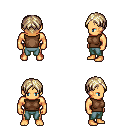
a pixel art fantasy rpg character, male body template, human, tanned skin, brown sleeveless shirt, teal pants, white blonde parted hairstyle, four views (front, back, left, right), 2x2 character sprite sheet, small pixel art, hard edges, no anti-aliasing